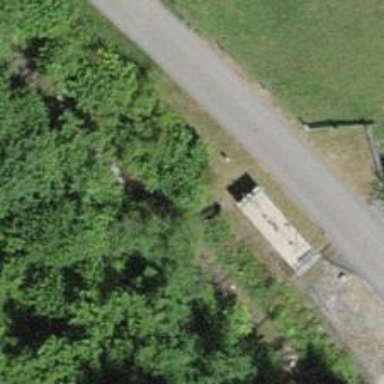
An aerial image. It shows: Culvert tunnel.